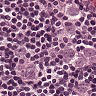
Metastatic tissue present: yes